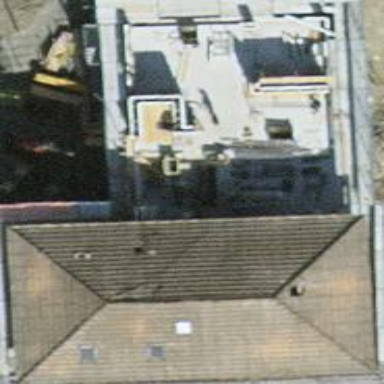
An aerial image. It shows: Apartment building with hipped roof.